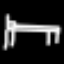
Label: bed